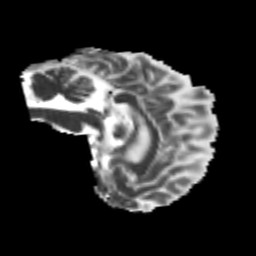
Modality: MD
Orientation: sagittal
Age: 25
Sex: female
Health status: healthy
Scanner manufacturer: philips
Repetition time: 7.389 s
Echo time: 0.08599 s